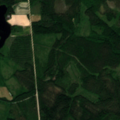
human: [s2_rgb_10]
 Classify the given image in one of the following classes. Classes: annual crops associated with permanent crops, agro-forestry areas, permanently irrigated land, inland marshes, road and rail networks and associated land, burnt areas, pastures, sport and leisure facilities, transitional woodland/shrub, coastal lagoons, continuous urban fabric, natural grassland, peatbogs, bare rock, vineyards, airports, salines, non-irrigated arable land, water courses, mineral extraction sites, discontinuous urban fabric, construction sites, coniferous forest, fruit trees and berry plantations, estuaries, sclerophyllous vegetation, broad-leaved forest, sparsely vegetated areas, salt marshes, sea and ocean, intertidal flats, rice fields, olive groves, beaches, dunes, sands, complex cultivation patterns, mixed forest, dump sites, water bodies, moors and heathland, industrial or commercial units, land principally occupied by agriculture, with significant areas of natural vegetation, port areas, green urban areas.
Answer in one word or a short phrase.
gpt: coniferous forest, mixed forest, transitional woodland/shrub